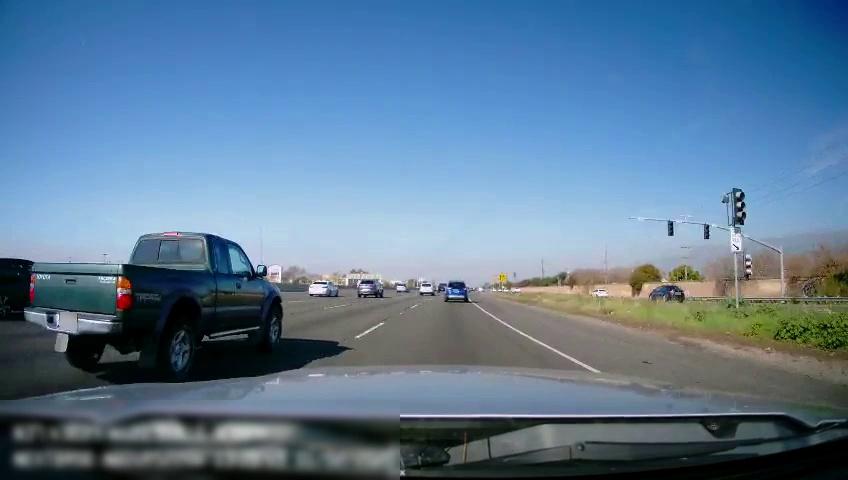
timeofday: Day
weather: Sunny
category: Drivable Space
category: Vehicles | Car
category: Vehicles | Car
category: Vehicles | SUV
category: Vehicles | SUV
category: Vehicles | Van
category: Vehicles | SUV
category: Vehicles | Car
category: Vehicles | SUV
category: Vehicles | Car
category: Vehicles | Truck
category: Lanes | Alternate Lane
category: Lanes | Current Lane
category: Lanes | Alternate Lane
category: Lanes | Alternate Lane
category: Traffic | Lights
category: Traffic | Signs
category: Traffic | Lights
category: Traffic | Lights
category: Traffic | Lights